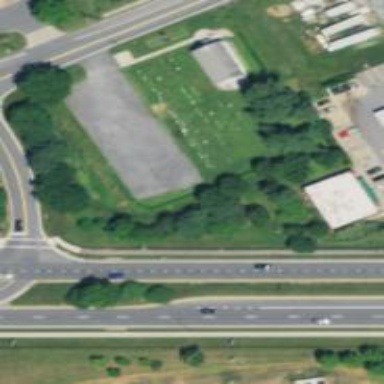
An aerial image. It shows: Graveyard area designated as cemetery.